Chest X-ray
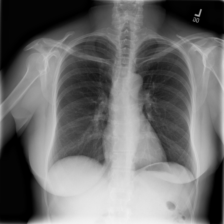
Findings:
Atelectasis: negative
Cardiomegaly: negative
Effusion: negative
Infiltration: negative
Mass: negative
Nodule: negative
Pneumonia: negative
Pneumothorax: negative
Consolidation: negative
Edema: negative
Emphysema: negative
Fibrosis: negative
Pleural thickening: positive
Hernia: negative